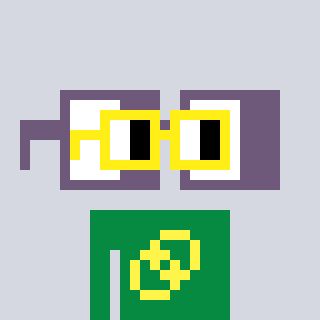
a pixel art character with square yellow glasses, a glasses-shaped head and a green-colored body on a cool background